Interaction volume radius: 5 \u00c5
Interaction volume height: 15 \u00c5
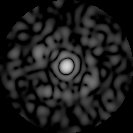
Disorder parameter: 0.869